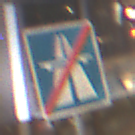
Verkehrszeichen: EndeAutbahn
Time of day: NotSpecified
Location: Indoor (Urban)
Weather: NotSpecified
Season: NotSpecified
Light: Artificial